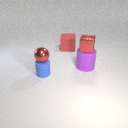
large red rubber cube behind small blue rubber cylinder